Field crop: maize
Growth stage: 2
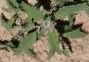
Species: atriplex